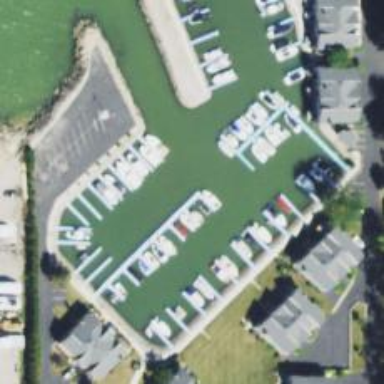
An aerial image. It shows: Dock located along the waterway.